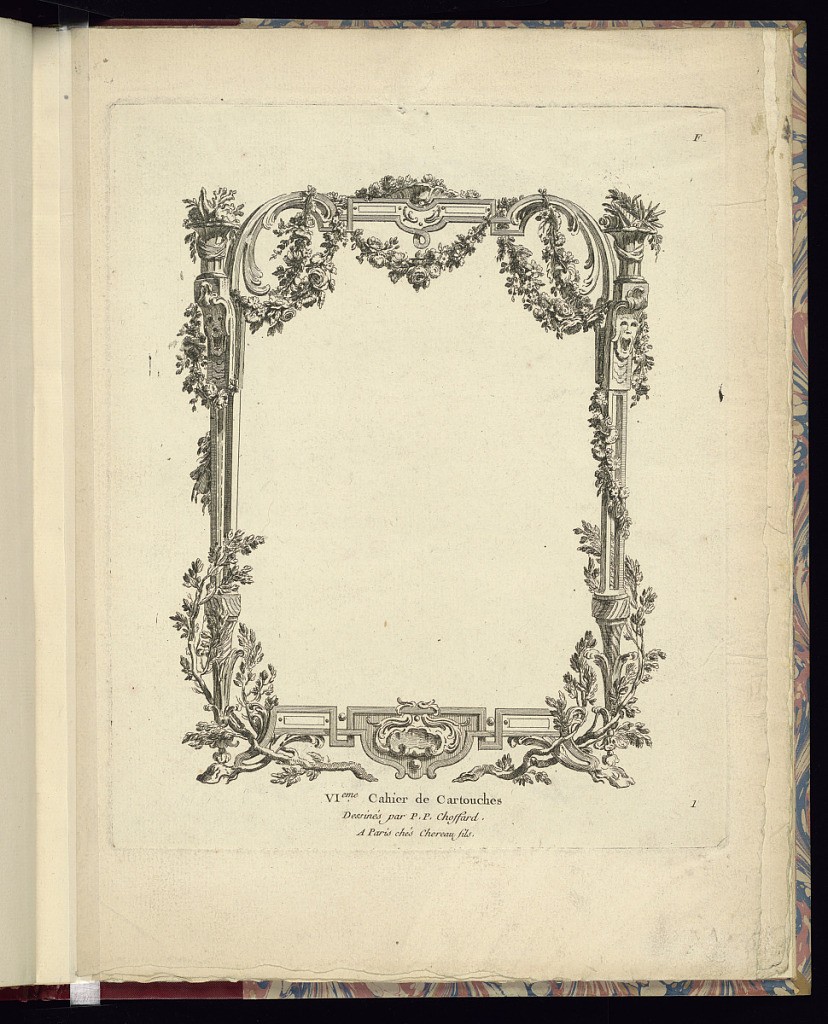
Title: Title Page: Cartouche Design
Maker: Pierre-Philippe Choffard, French, 1730–1809
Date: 1775–86
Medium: Etching on laid paper
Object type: Print
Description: A rococo cartouche design and title page with the title and address lettered below the design. The cartouche features columns on the side, with masks, vases with shells and corals, festoons of flowers, shell, c-scroll, fluting, fleurons, foliate branches, and acanthus leaf motifs with strapwork and hoof feet. The plate is numbered and lettered.